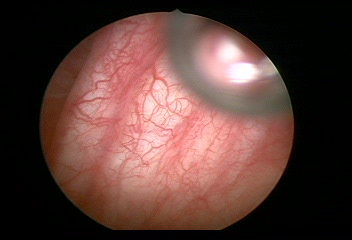
Modality: WLC
Class: Normal mucosa
Bladder cancer association: No